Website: macys
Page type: delivery-shipping
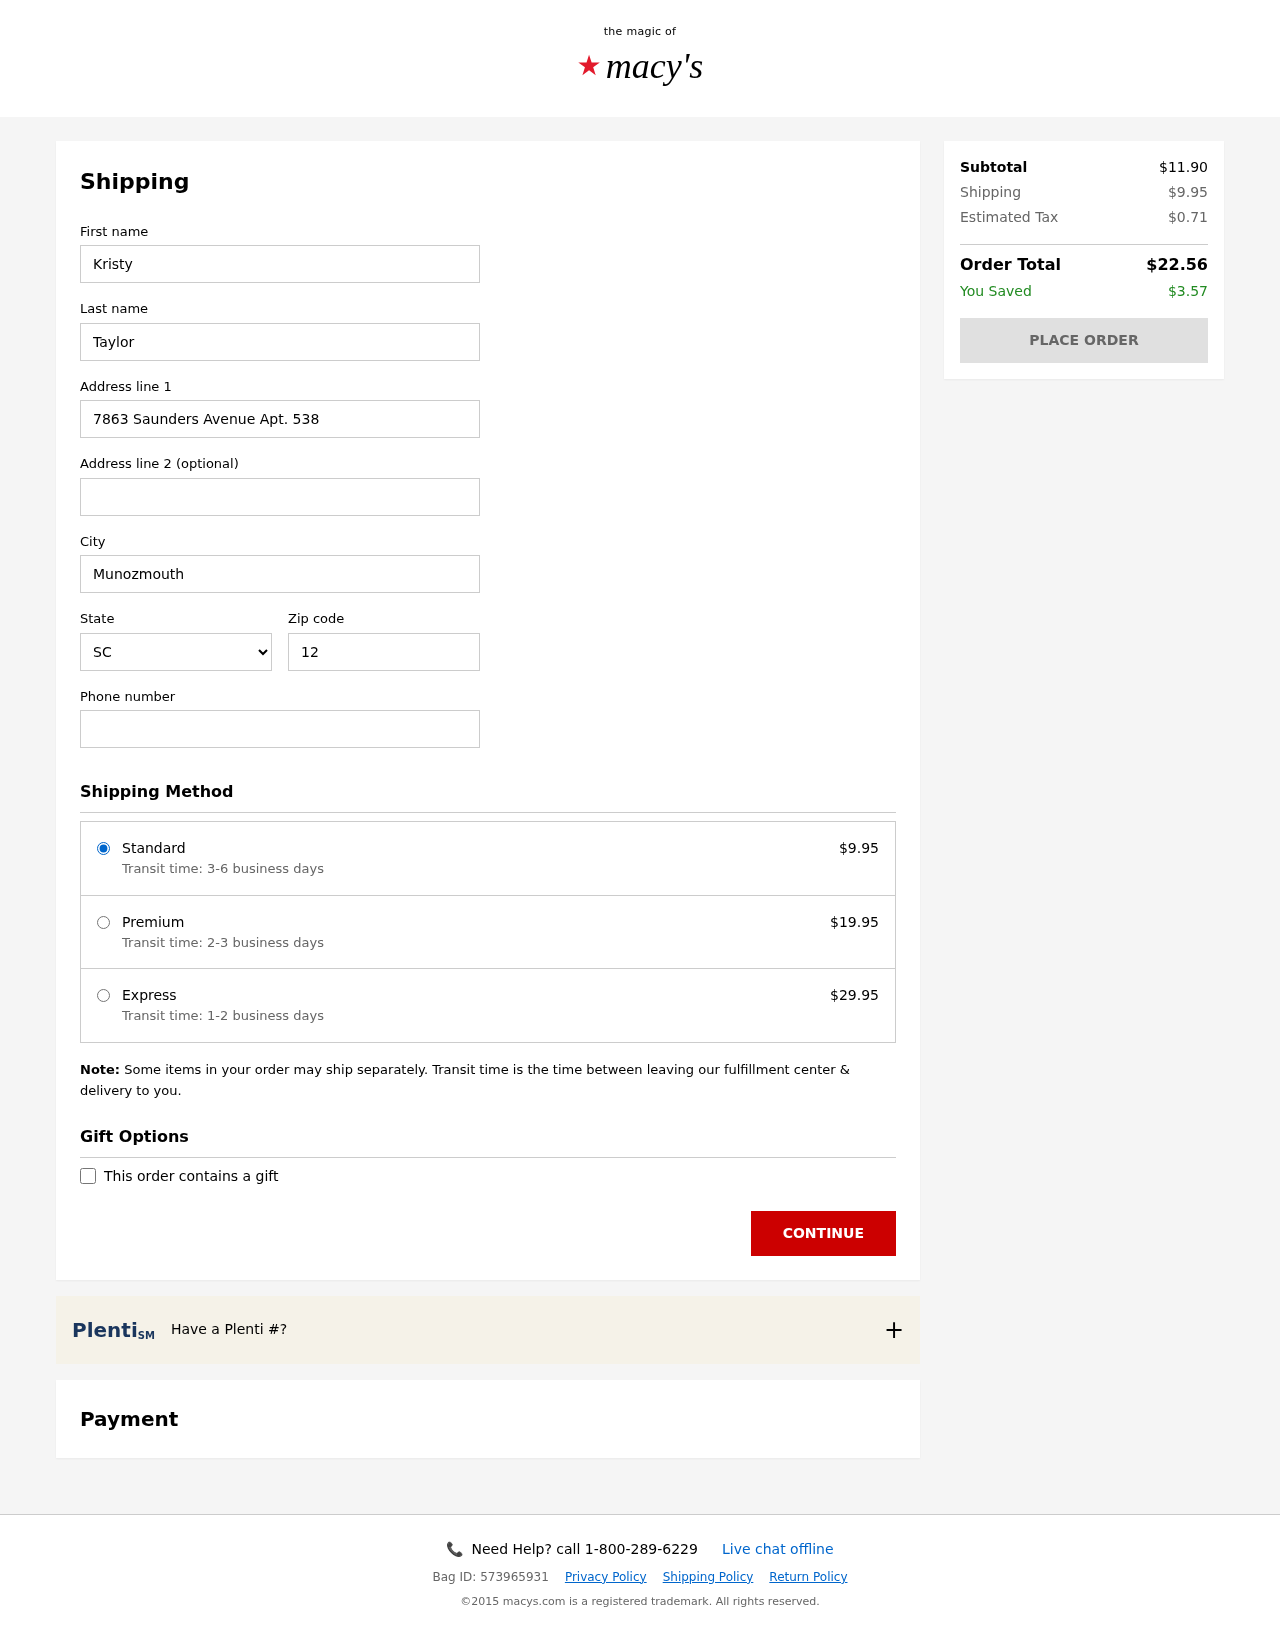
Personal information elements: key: PII_CITY
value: Munozmouth
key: PII_FIRSTNAME
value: Kristy
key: PII_LASTNAME
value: Taylor
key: PII_PHONE
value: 7367965658
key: PII_POSTCODE
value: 12861
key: PII_STATE_ABBR
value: SC
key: PII_STREET
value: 7863 Saunders Avenue Apt. 538
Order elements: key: ORDER_SHIPPING_COST
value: $9.95
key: ORDER_SHIPPING_PREMIUM
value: $19.95
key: ORDER_SHIPPING_EXPRESS
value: $29.95
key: ORDER_SUBTOTAL
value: $11.90
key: ORDER_TAX
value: $0.71
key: ORDER_TOTAL
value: $22.56
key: ORDER_SAVINGS
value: $3.57